Question: I replaced the default ic_launcher icon to another image, but I have a problem with the size of the icon and I cannot get the full size as shown in the bellow image.

Could anyone help me and tell me how to make the icon full size?
any help is appreciated??
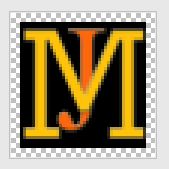
Answer: File -> New -> Image Asset
Select Launcher icons as asset type
choose high res image
and dont forget to tick the box that says "Trim surrounding blank space"
credits : <URL>